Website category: university
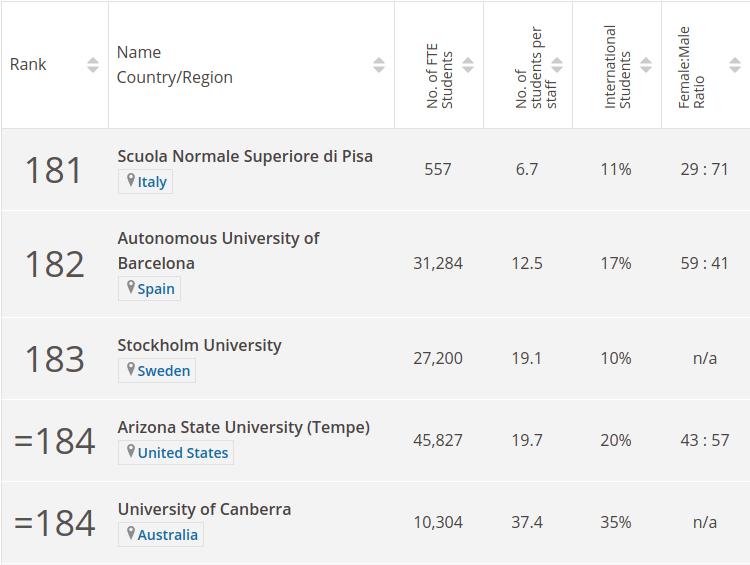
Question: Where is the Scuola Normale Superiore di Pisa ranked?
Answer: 181

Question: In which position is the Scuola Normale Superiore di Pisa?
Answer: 181

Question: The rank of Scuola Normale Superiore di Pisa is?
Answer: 181

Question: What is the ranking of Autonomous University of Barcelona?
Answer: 182

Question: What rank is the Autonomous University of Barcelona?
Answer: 182

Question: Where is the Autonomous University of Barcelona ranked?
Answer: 182

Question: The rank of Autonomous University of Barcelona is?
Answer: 182

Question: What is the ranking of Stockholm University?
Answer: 183

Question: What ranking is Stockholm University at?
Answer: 183

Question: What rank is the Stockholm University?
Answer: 183

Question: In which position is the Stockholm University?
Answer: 183

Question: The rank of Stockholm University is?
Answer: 183

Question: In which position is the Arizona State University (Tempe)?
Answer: =184

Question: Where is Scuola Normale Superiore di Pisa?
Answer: Italy

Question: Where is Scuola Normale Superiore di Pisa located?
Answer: Italy

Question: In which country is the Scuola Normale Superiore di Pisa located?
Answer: Italy

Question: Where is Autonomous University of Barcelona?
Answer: Spain

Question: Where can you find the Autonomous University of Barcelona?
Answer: Spain

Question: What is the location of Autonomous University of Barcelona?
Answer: Spain

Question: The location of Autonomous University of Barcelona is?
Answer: Spain

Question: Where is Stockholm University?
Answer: Sweden

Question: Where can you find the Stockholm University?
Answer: Sweden

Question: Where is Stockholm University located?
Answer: Sweden

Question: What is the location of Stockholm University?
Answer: Sweden

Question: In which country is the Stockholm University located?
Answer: Sweden

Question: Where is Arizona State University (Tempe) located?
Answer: United States

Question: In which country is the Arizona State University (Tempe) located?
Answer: United States

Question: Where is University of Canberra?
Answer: Australia

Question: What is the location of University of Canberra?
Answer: Australia

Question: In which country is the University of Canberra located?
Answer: Australia

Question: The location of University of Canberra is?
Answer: Australia

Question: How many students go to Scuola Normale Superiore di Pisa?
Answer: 557

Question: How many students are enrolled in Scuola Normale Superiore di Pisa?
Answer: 557

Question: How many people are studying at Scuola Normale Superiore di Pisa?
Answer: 557

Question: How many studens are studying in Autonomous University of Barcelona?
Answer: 31,284

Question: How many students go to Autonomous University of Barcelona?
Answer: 31,284

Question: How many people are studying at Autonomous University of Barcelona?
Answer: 31,284

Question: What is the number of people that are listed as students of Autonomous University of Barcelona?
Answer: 31,284

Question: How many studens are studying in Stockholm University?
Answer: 27,200

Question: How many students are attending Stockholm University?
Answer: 27,200

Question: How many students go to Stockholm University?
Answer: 27,200

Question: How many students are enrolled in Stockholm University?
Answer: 27,200

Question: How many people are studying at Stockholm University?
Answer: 27,200

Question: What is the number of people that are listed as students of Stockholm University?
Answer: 27,200

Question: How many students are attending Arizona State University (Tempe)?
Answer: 45,827

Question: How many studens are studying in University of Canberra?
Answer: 10,304

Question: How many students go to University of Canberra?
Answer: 10,304

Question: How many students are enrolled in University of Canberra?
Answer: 10,304

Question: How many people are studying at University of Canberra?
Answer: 10,304

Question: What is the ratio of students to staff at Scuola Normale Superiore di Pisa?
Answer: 6.7

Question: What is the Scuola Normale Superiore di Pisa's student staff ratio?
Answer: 6.7

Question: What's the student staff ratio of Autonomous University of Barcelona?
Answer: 12.5

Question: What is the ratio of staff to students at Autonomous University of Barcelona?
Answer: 12.5

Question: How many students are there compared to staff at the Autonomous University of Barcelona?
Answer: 12.5

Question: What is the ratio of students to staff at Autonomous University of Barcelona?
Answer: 12.5

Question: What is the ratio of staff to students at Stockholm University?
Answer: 19.1

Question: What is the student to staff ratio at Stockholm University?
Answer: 19.1

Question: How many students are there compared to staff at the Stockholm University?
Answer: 19.1

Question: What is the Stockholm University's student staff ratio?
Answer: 19.1

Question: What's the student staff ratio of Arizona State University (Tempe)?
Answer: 19.7

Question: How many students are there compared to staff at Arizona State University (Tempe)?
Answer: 19.7

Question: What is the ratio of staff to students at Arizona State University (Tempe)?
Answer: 19.7

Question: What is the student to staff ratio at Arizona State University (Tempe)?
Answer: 19.7

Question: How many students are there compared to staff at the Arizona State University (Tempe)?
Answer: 19.7